Interaction volume radius: 10 \u00c5
Interaction volume height: 10 \u00c5
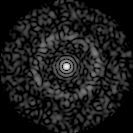
Disorder parameter: 0.8299